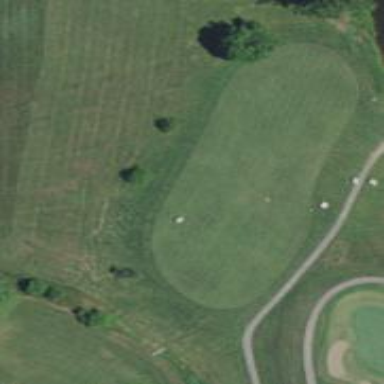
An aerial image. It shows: Golf fairway surrounded by grass.